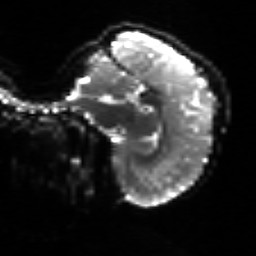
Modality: sbref
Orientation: sagittal
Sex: female
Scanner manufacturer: siemens
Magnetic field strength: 3 T
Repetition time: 5 s
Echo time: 0.071 s